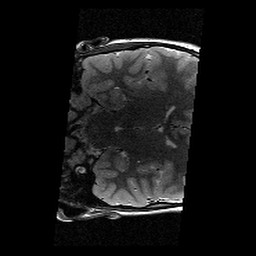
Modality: T2w
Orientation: coronal
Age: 9
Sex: male
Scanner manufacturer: siemens
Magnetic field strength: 3 T
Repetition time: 9.23 s
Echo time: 0.067 s